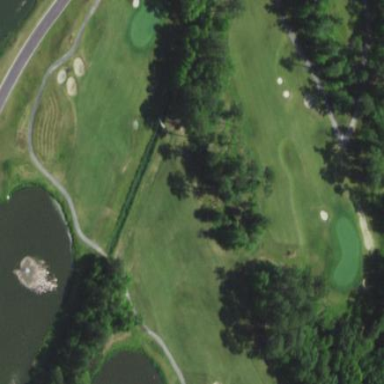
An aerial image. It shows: Water hazard in golf course. The hazard is natural water feature.